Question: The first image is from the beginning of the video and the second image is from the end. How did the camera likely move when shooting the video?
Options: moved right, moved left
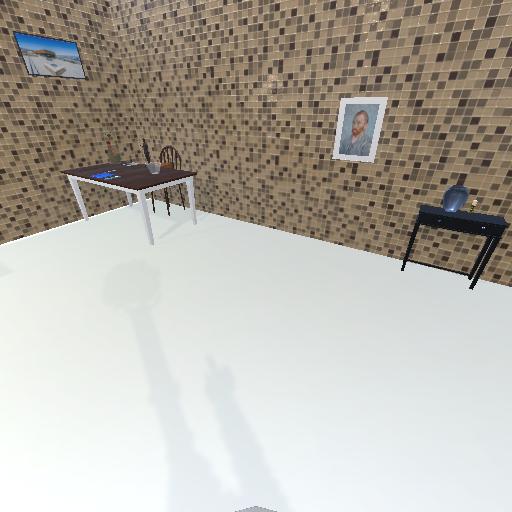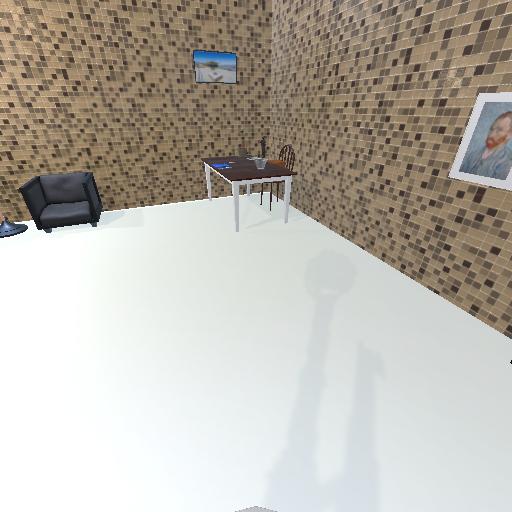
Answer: moved right